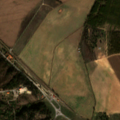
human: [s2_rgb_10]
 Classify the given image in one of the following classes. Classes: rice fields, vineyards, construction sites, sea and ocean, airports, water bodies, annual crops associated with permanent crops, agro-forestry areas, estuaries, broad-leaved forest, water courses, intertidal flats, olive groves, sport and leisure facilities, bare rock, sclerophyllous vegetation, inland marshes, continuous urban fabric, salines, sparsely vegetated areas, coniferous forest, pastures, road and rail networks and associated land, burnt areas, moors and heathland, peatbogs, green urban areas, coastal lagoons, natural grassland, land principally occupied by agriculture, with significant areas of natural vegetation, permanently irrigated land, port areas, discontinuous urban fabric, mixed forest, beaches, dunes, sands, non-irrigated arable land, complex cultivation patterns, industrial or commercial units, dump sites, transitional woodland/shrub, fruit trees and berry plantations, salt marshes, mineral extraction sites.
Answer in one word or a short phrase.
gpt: permanently irrigated land, olive groves, complex cultivation patterns, mixed forest, transitional woodland/shrub